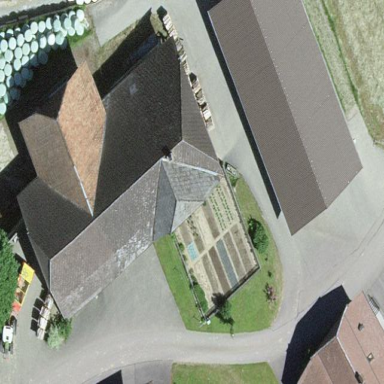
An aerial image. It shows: Farmyard area.